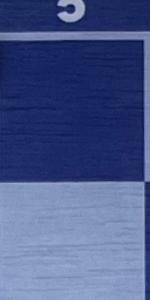
Label: Empty